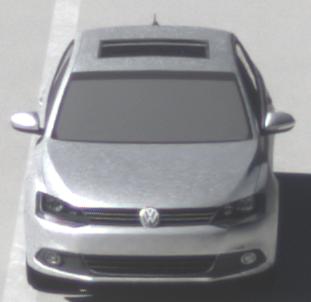
Make: VW
Model: Jetta 1.2 TSI
Detailed model: Jetta (IV)
Model produced from: 2011/01
Model produced until: 2014/08
Doors: 4
Color: white
Road condition: dry road
Daytime: morning or afternoon
Contrast: high contrast